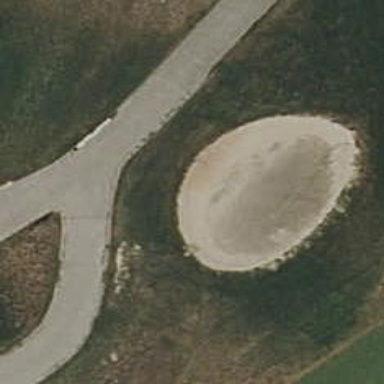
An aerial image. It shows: Bunker on golf course.